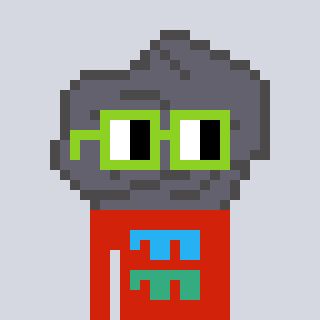
a pixel art character with square light green glasses, a rock-shaped head and a red-colored body on a cool background